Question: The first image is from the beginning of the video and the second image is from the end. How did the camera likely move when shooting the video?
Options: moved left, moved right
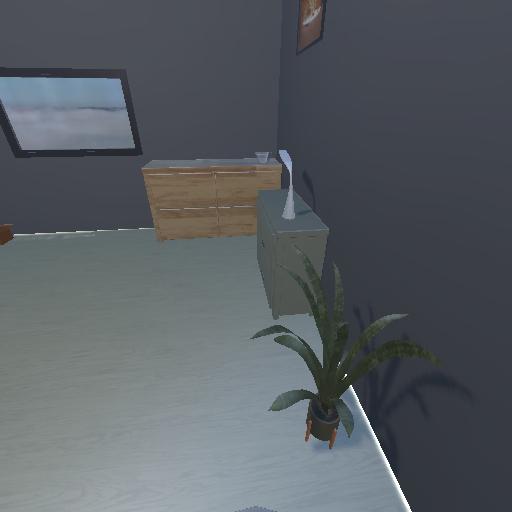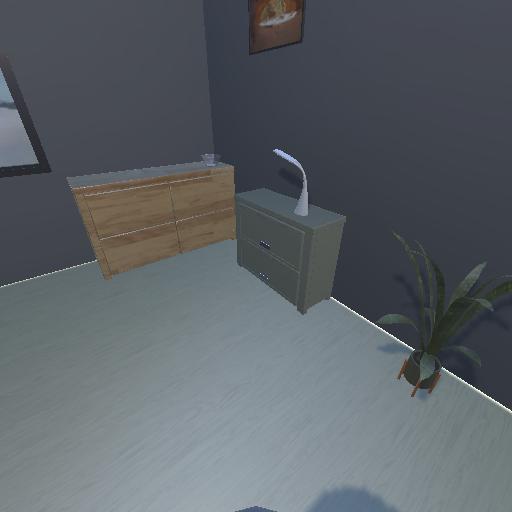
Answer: moved left